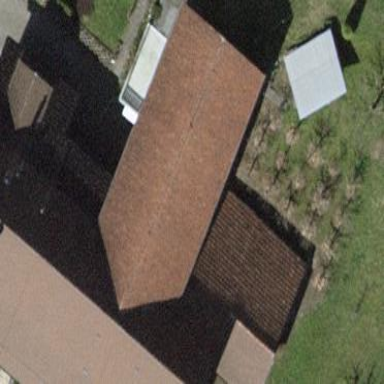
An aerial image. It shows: Farm building with gabled roof.